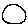
Label: circle